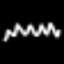
Label: squiggle